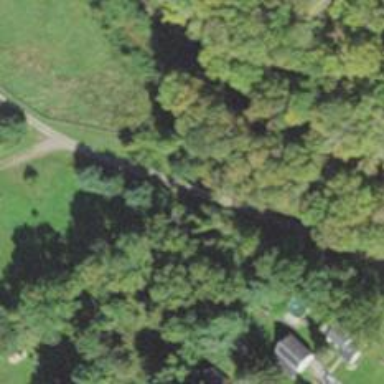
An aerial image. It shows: Driveway.